Question: I have a rectangle.
Its height (RH) is 400.
Its width (RW) is 500.
I have circle.
Its height (CH) is 10.
Its width (CW) is 10.
Its starting location (CX1, CY1) is 20, 20.
The circle has moved.
Its new location (CX2, CY2) is 30, 35.
Assuming my circle continues to move in a straight line.
What is the circle's location when its edge reaches the boundary?

Hopefully you can provide a reusable formula.
Perhaps some C# method with a signature like this?
'''
point GetDest(size itemSize, point itemPos1, point itemPos2, size boundarySize)
'''
I need to calculate what that location WILL be once it arrives - knowing that it is not there yet.
Thank you.
PS: I need this because my application is watching the accelerometer on my Windows Phone. I am calculating the target necessary to animate the motion of the circle inside the rectangle as the user is tilting their device.
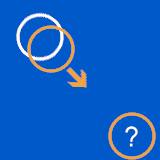
Answer: The answer is X=270 Y=395
first define the slope V as dy/dx =(y2-y1)/(x2-x1). In your example: (35-20)/(30-20)=1.5
the line equation is
y = V * (x-x1) + y1. You are interested in the horizontal locations x at:
y= CH/2 OR y= H-CH/2
so (not code, just math)
'''
if (y2-y1)<0:
x=(CH/2 -y1)/V +x1 10 for your example. OR
if (y2-y1)>0:
x=(H-CH/2 -y1)/V +x1 270 for your example
else (that is: y2==y1)
the upper or lower lines were not hit.
if CH/2 <= x <= W-CH/2 the circle did hit the that upper or lower side: since V>0, we use x=270 and that is within CH/2 and W-CH/2.
'''
So the answer to your question is y=H-CH/2 = 395 , X=270
For the side lines it's similar:
'''
(if (x2-x1)<0)
y=(CH/2 -x1)*V +y1
(if (x2-x1)>0)
y=(W-CH/2 -x1)*V +y1
else (that is: x2==x1)
the side lines were not hit.
if CH/2 <= y <= H-CH/2 the circle did hit that side at that y.
'''
be careful with the trivial cases of completely horizontal or vertical movement so that you don't divide by zero. when calculating V or 1/V. Also deal with the case where the circle did not move at all.
Since you now asked, here's which you should easily be able to convert to a real method. It deals with the special cases too. The input is all the variables you listed in your example. I here use just one symbol for the circle size, since it's a circle not an ellipse.
'''
method returning a pair of doubles getzy(x1,y1,W,H,CH){
if (y2!=y1){ // test for hitting upper or lower edges
Vinverse=(x2-x1)/(y2-y1)
if ((y2-y1)<0){
xout=(CH/2 -y1)*Vinverse +x1
if (CH/2 <= y <= H-CH/2) {
yout=CH/2
return xout,yout
}
}
if ((y2-y1)>0){
xout=(H-CH/2 -y1)*Vinverse +x1
if (CH/2 <= y <= H-CH/2) {
yout=H-CH/2
return xout,yout
}
}
}
// reaching here means upper or lower lines were not hit.
if (x2!=x1){ // test for hitting upper or lower edges
V=(y2-y1)/(x2-x1)
if ((x2-x1)<0){
yout=(CH/2 -x1)*V +y1
if (CH/2 <= x <= W-CH/2) {
xout=CH/2
return xout,yout
}
}
if ((x2-x1)>0){
yout=(H-CH/2 -x1)*V +y1
if (CH/2 <= x <= W-CH/2) {
xout=H-CH/2
return xout,yout
}
}
}
// if you reach here that means the circle does not move...
deal with using exceptions or some other way.
}
'''